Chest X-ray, PA view. Patient: 31 years old, sex M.
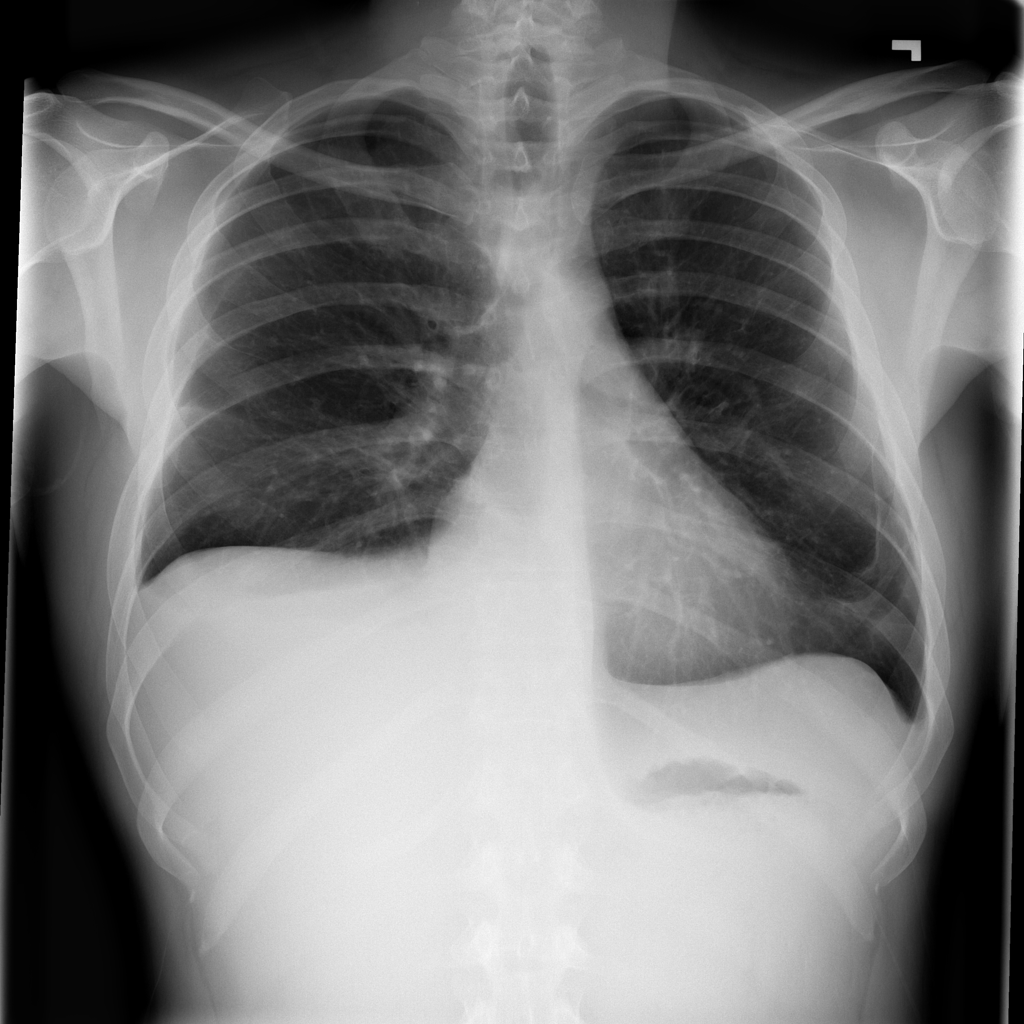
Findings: Effusion